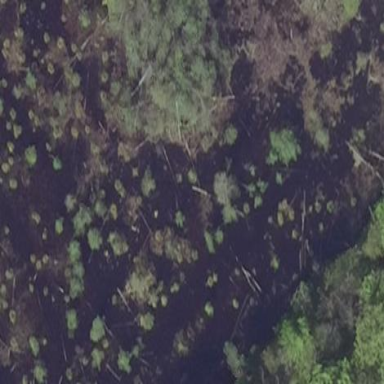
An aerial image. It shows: Swamp in wetland area.